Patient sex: F
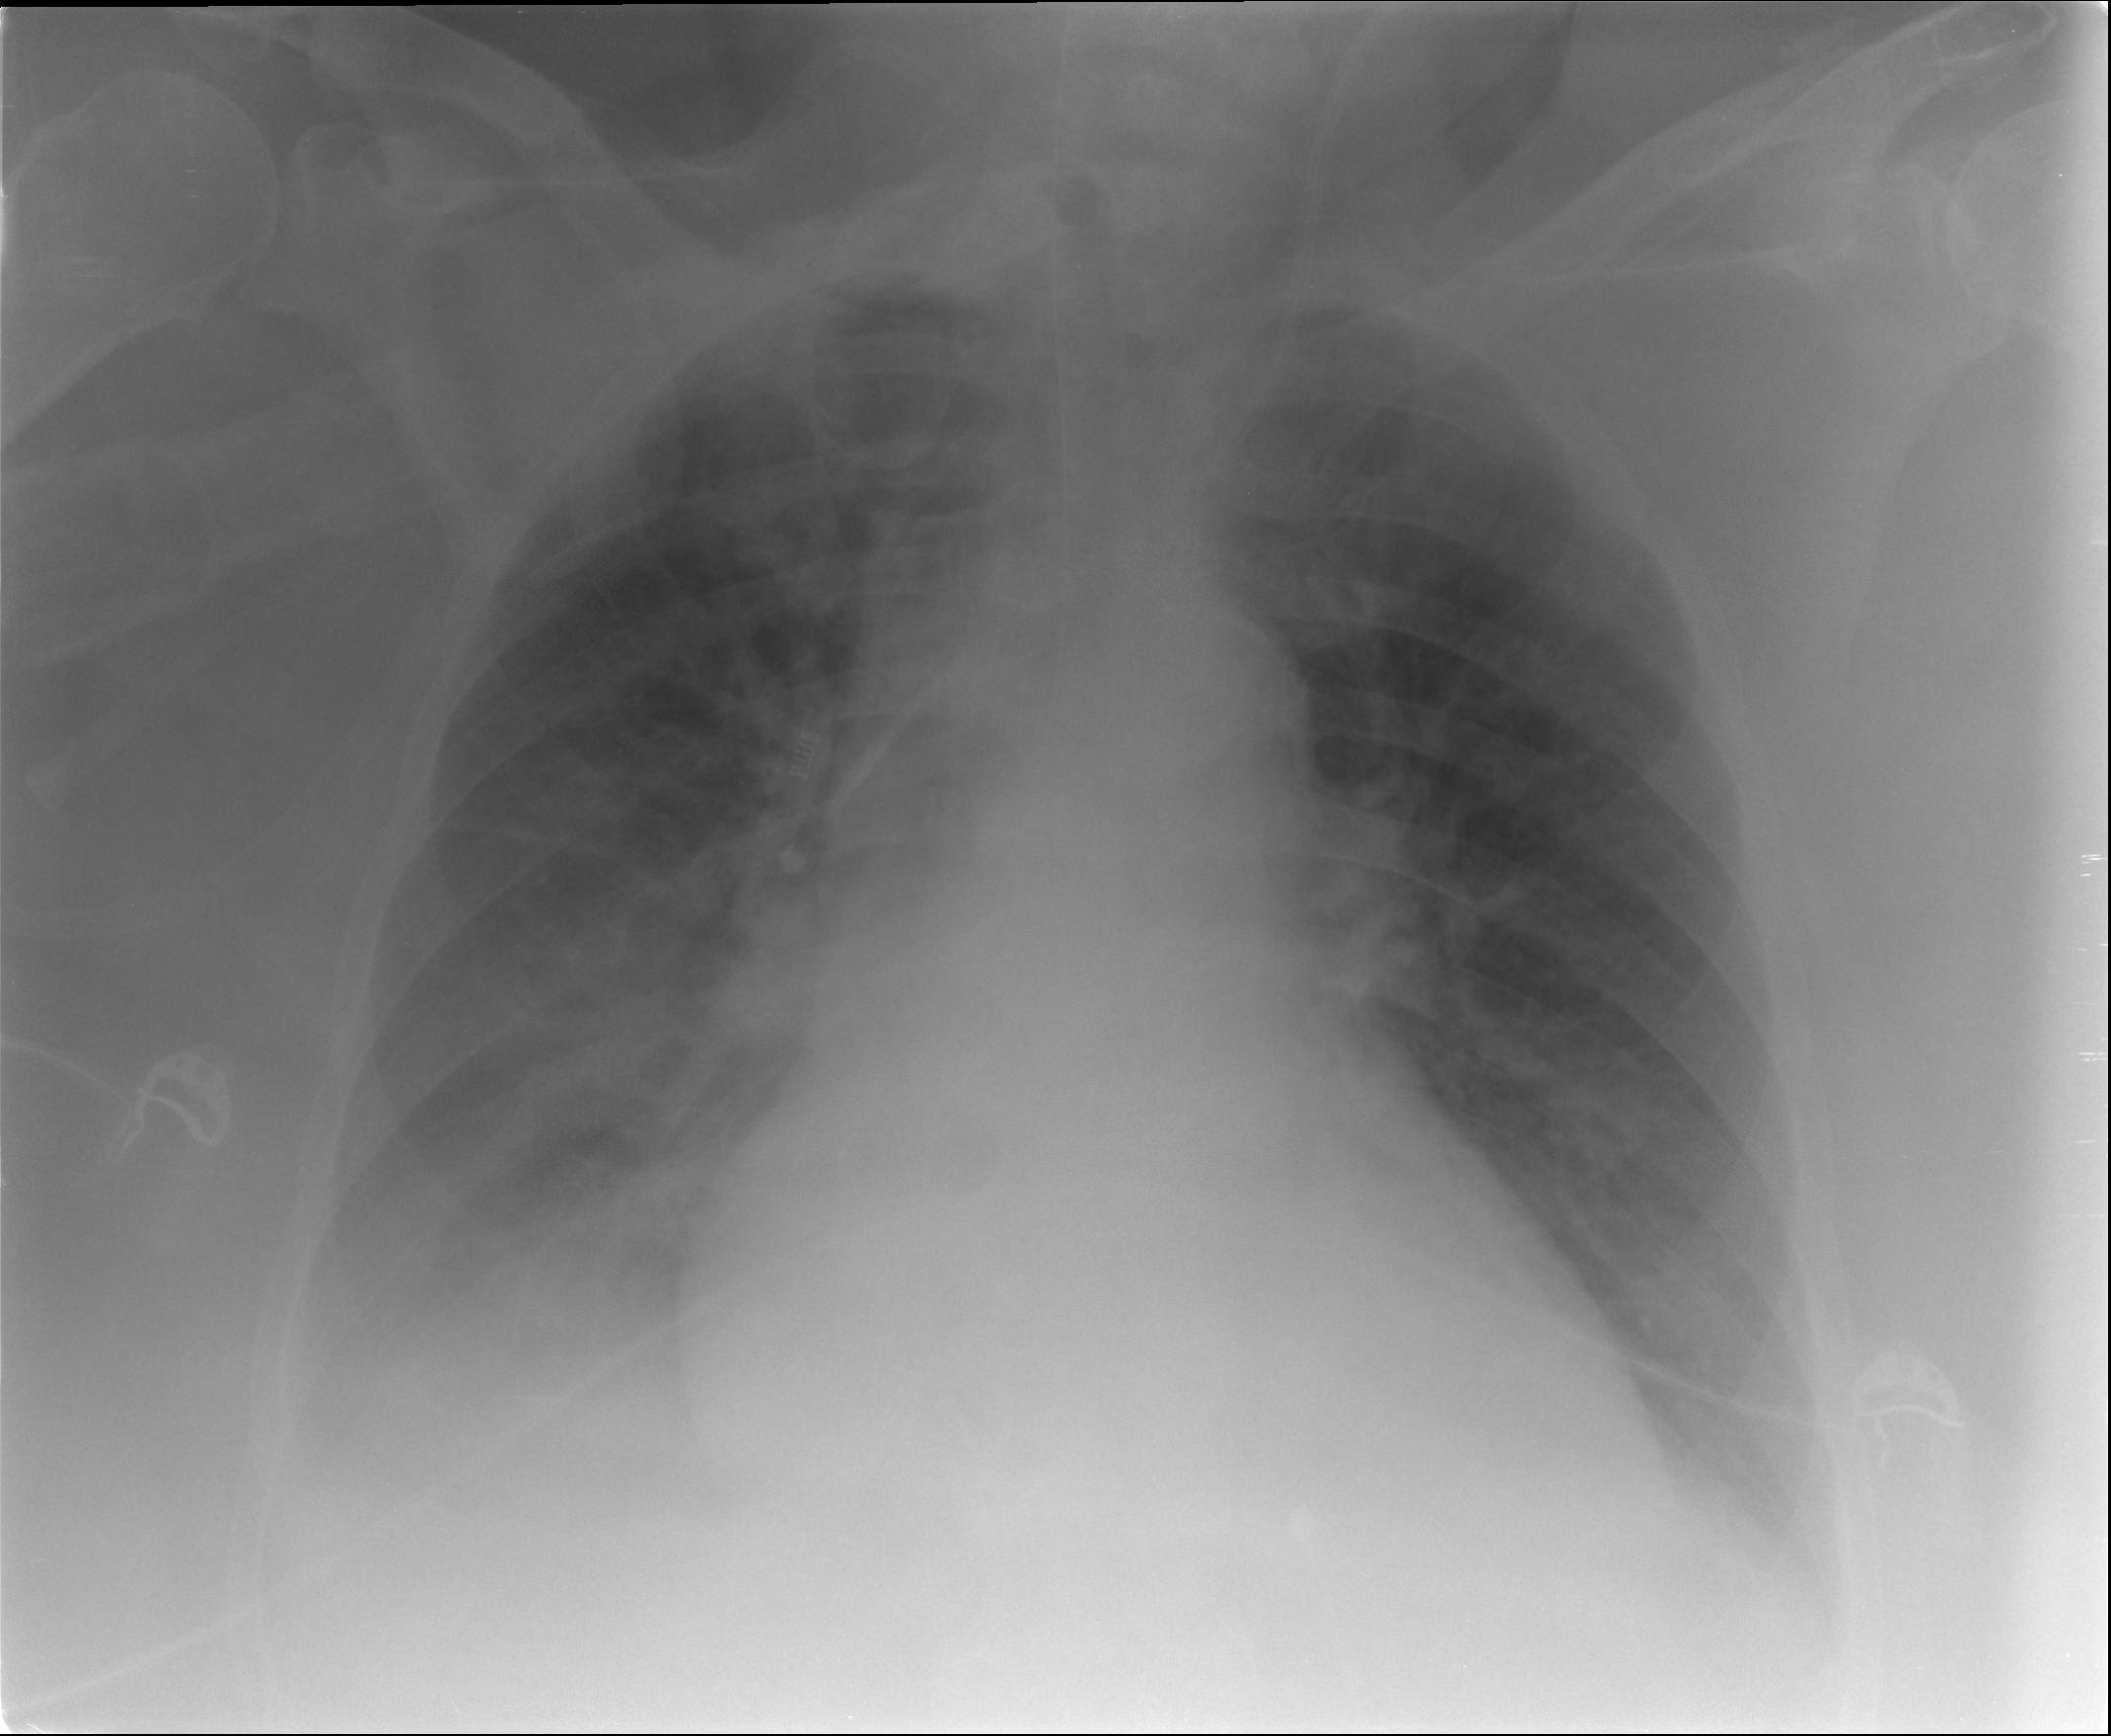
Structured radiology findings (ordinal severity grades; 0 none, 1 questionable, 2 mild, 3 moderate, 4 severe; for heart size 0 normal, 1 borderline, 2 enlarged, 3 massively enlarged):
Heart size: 1
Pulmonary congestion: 2
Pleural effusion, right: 3
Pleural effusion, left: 2
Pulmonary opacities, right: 0
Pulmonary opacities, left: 0
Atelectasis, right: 3
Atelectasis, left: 3